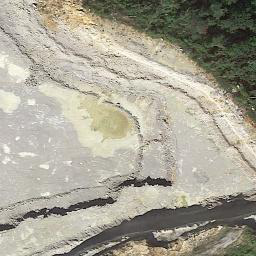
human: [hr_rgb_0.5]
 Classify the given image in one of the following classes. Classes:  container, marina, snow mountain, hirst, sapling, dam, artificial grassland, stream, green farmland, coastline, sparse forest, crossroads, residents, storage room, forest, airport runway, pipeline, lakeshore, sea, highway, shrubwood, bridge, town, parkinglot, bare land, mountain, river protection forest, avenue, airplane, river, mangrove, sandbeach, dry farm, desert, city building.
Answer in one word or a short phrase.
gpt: bare land